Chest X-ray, PA view. Patient: 34 years old, sex M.
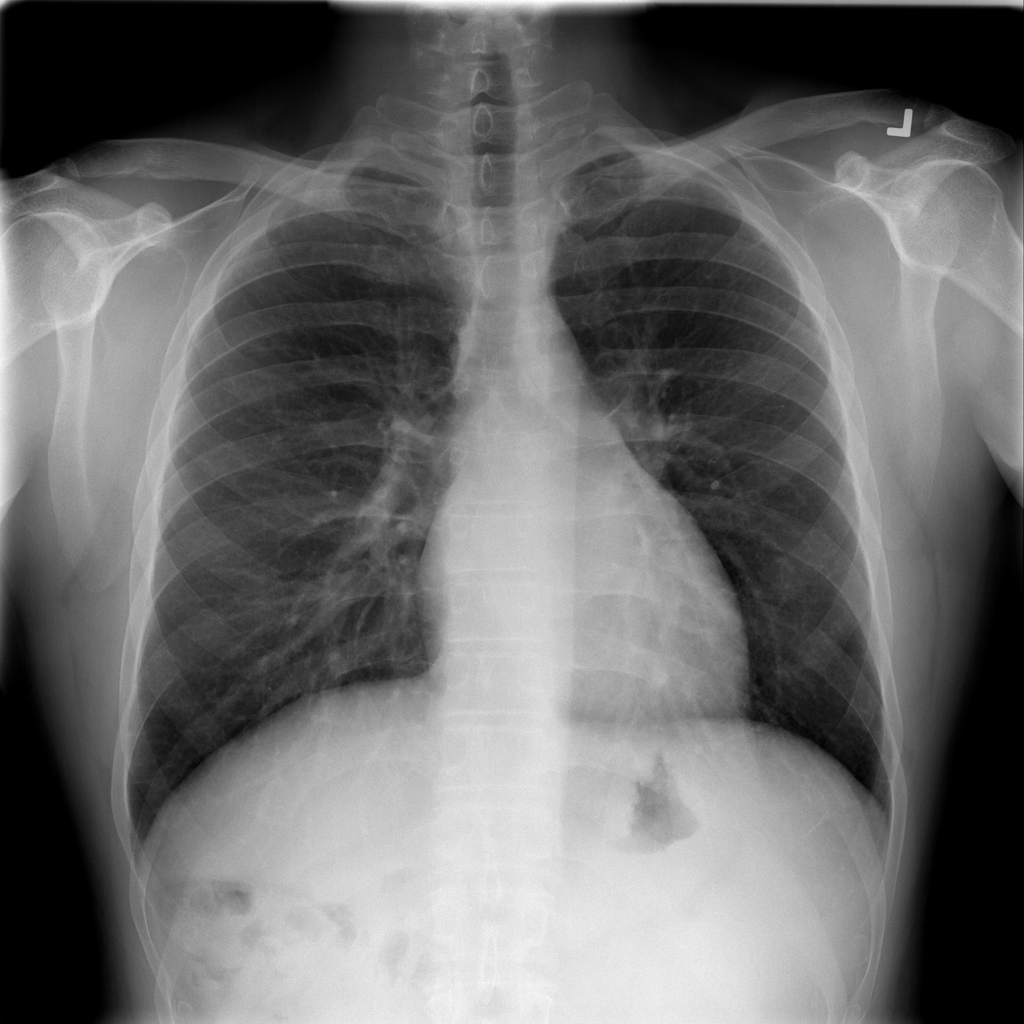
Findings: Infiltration